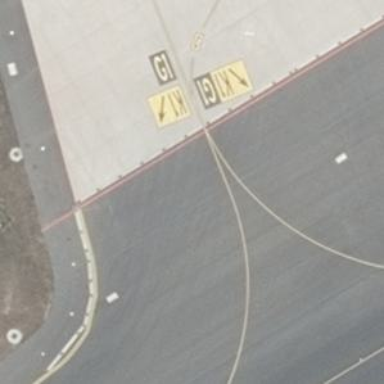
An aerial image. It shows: Taxiway at the airport with concrete surface.